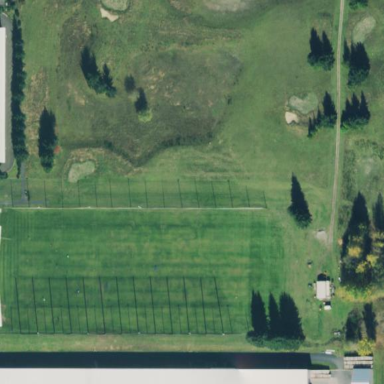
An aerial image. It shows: Golf course surrounded by greenery.